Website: ulta-beauty
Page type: cross-sells
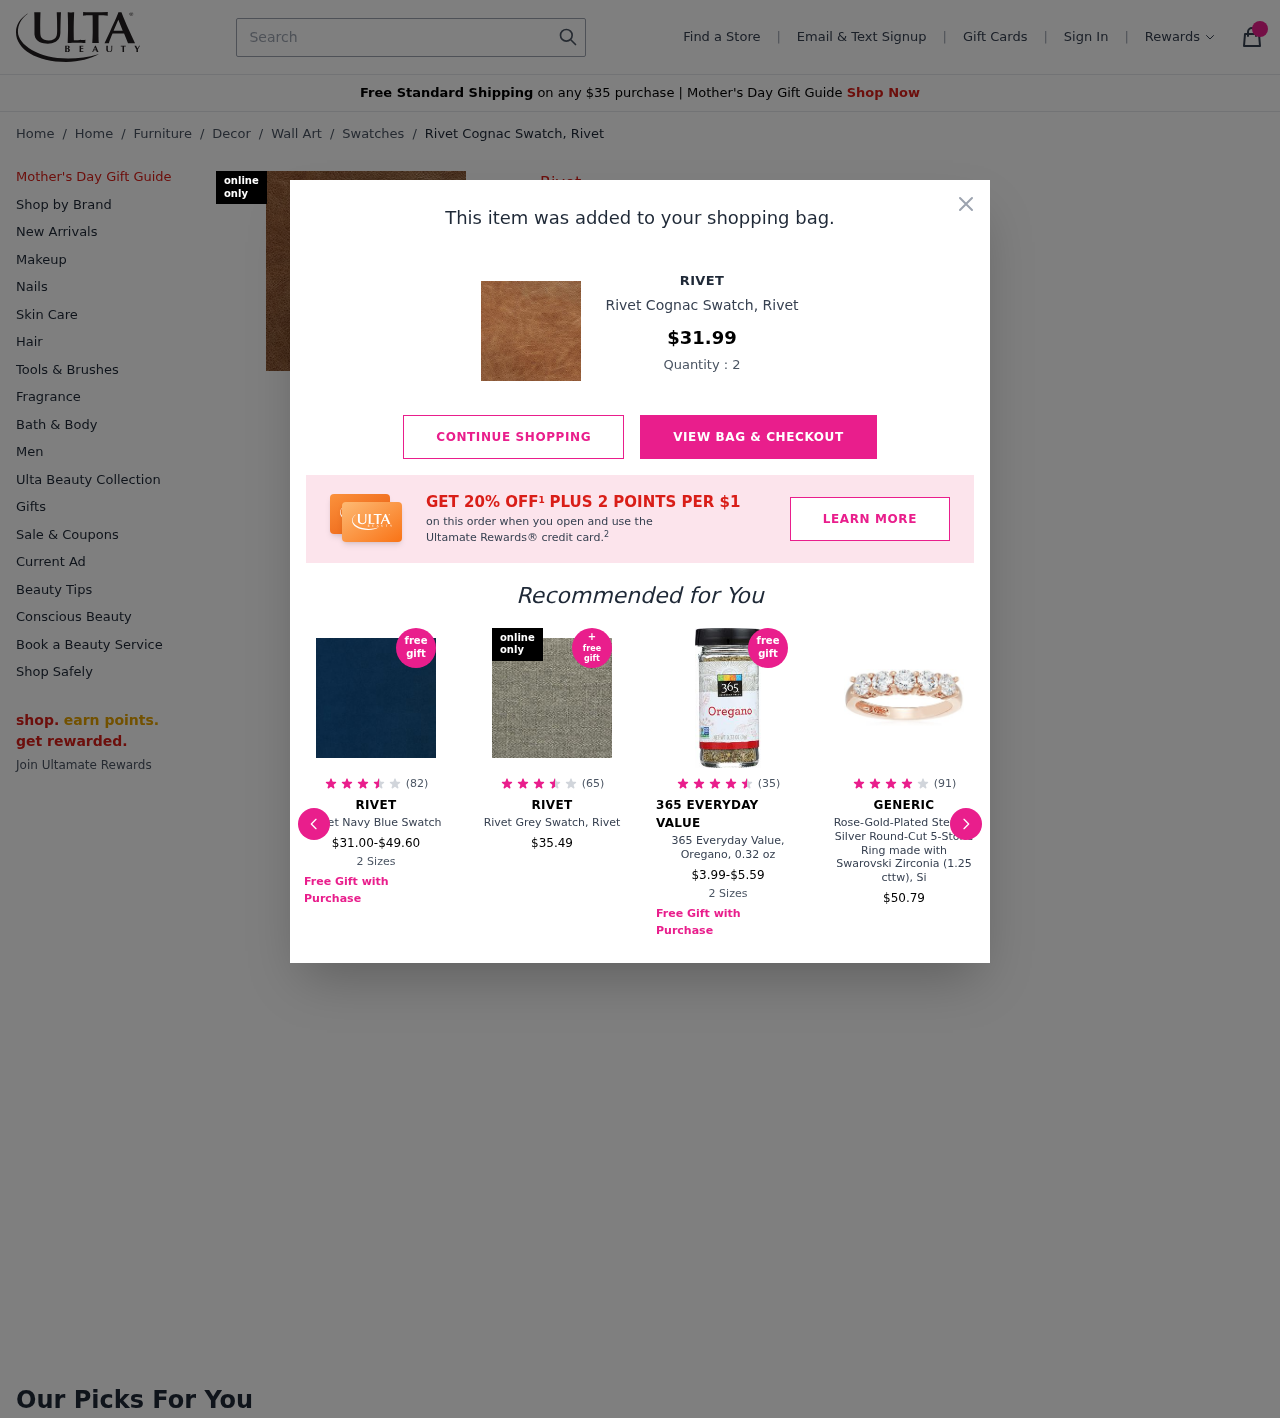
Product elements: key: PRODUCT1_BRAND
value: Rivet
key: PRODUCT1_BREADCRUMB
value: Home
Furniture
Decor
Wall Art
Swatches
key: PRODUCT1_NAME
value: Rivet Cognac Swatch, Rivet
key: PRODUCT1_QUANTITY
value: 2
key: PRODUCT2_BRAND
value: Rivet
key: PRODUCT2_NAME
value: Rivet Navy Blue Swatch
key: PRODUCT2_NUM_RATINGS
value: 82
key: PRODUCT2_PRICE
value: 31
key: PRODUCT2_RATING
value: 3.8
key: PRODUCT3_BRAND
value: Rivet
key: PRODUCT3_NAME
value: Rivet Grey Swatch, Rivet
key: PRODUCT3_NUM_RATINGS
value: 65
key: PRODUCT3_PRICE
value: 35.49
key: PRODUCT3_RATING
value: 3.7
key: PRODUCT4_BRAND
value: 365 Everyday Value
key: PRODUCT4_NAME
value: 365 Everyday Value, Oregano, 0.32 oz
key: PRODUCT4_NUM_RATINGS
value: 35
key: PRODUCT4_PRICE
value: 3.99
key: PRODUCT4_RATING
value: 4.7
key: PRODUCT5_BRAND
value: Generic
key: PRODUCT5_NAME
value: Rose-Gold-Plated Sterling Silver Round-Cut 5-Stone Ring made with Swarovski Zirconia (1.25 cttw), Si
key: PRODUCT5_NUM_RATINGS
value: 91
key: PRODUCT5_PRICE
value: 50.79
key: PRODUCT5_RATING
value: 4.2
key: PRODUCT1_BRAND2
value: RIVET
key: PRODUCT1_NAME2
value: Rivet Cognac Swatch, Rivet
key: PRODUCT1_PRICE2
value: $31.99
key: PRODUCT2_PRICE_MAX
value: -$49.60
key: PRODUCT4_PRICE_MAX
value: -$5.59
Search elements: key: HEADER_SEARCH
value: Search